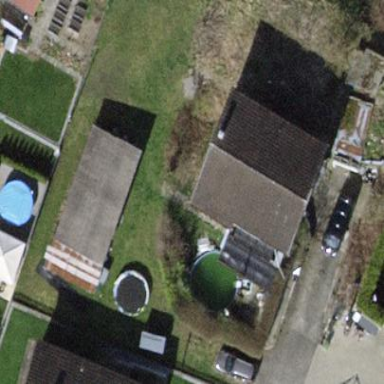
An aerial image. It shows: Simple and straightforward house.